Field crop: maize
Growth stage: 1
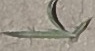
Species: sorghum